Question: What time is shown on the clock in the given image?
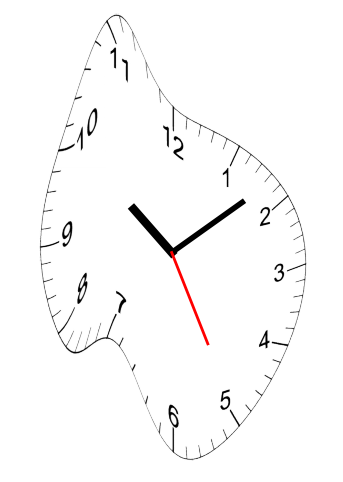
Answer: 10:08:25